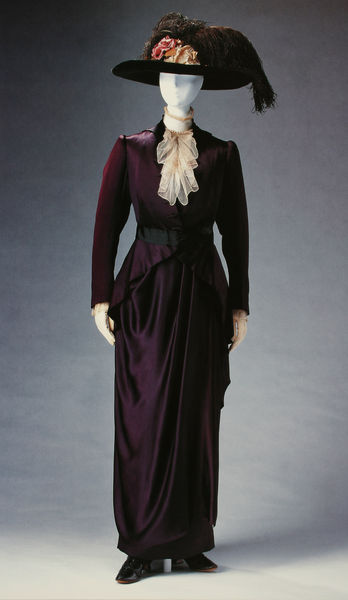
Titel: Tagesensemble
Künstler: Bulloz
Standort: Kyoto (Japan)
Institution: Kyoto Costume Institute
Schlagwörter: blau, feder, weiß, frau, hut, kleid, schwarz, gürtel, rot, schleier, mode, rock, schleife, jacke, federn, ärmel, figur, kostüm, rosa, füße, modell, schuhe, lila, violett, foto, puppe, jabot, weibliche